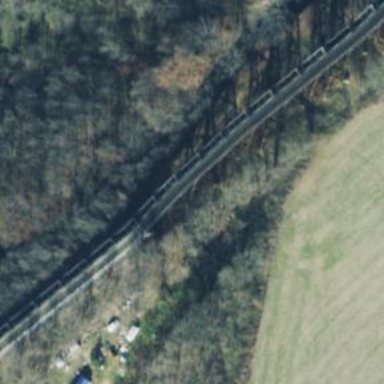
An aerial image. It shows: Railway bridge.